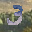
Label: 3